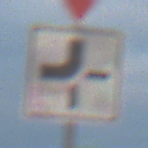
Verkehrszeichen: VerlaufVorfahrtsstrasse2
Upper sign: VorfahrtGewaehren
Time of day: SunriseSunset
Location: Outdoor (Nature)
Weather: PartlyCloudy
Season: NotSpecified
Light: Natural